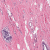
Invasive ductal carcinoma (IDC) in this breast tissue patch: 0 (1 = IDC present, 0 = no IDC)